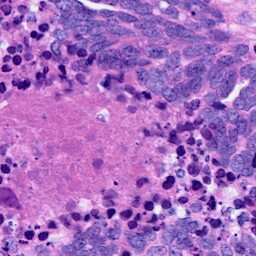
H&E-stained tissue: Ovarian